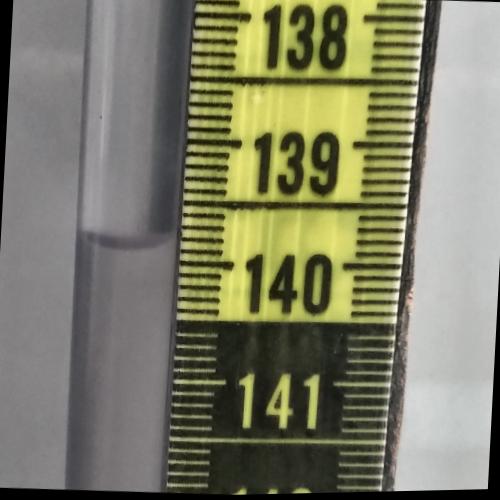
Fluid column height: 139.8 cm